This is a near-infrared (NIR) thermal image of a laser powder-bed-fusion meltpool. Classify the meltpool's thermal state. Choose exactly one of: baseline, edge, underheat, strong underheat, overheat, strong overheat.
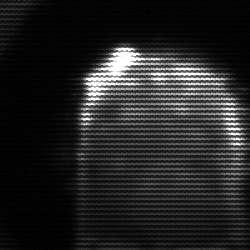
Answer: baseline